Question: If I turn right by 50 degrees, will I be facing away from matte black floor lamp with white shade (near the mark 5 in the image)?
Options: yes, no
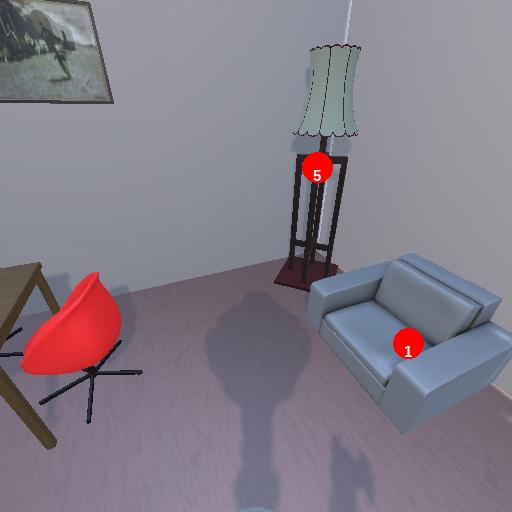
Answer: yes